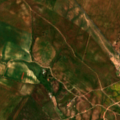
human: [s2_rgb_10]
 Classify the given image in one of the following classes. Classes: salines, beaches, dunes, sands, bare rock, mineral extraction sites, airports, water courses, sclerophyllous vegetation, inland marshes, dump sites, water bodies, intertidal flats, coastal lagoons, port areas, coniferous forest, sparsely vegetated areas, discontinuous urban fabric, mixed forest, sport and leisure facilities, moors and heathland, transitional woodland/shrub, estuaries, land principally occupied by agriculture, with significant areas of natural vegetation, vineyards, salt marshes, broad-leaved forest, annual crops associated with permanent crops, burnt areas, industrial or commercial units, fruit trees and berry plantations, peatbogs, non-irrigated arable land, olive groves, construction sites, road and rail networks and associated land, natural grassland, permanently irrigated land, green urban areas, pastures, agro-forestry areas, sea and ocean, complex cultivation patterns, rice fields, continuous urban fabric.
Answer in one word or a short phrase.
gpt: continuous urban fabric